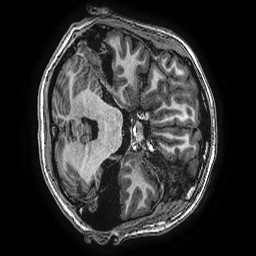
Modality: T1w
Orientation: axial
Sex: female
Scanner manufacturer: ge
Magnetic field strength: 3 T
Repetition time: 0.00766 s
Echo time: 0.003476 s